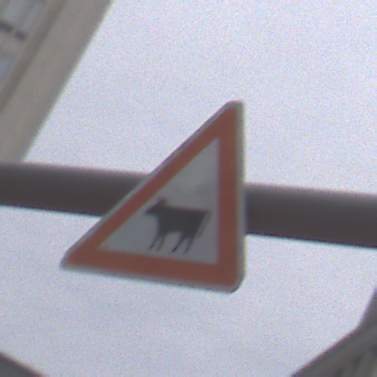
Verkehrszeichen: ViehtriebRechts
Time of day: MorningAfternoon
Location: Outdoor (Urban)
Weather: Overcast
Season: NotSpecified
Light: Natural